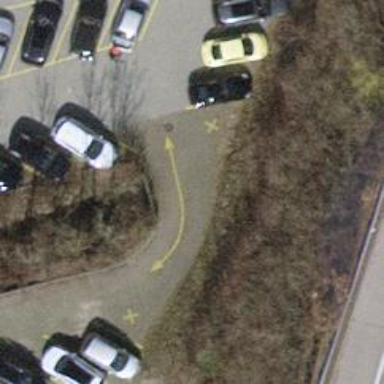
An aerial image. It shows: Paved parking aisle designated as service road.